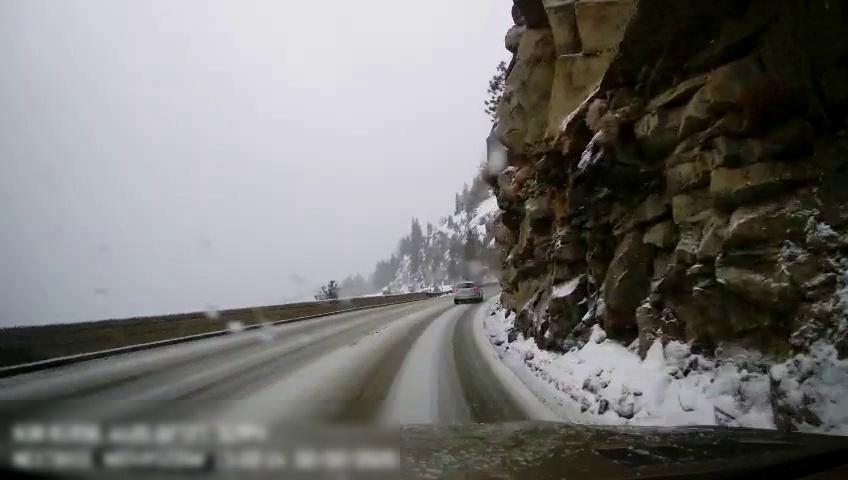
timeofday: Day
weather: Snowy
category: Drivable Space
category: Vehicles | SUV